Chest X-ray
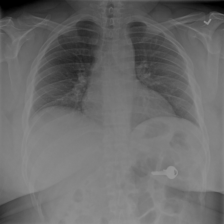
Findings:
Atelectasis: positive
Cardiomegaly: negative
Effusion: negative
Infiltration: negative
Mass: negative
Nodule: negative
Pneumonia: negative
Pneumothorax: negative
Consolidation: negative
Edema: negative
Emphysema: negative
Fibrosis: negative
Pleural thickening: negative
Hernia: negative